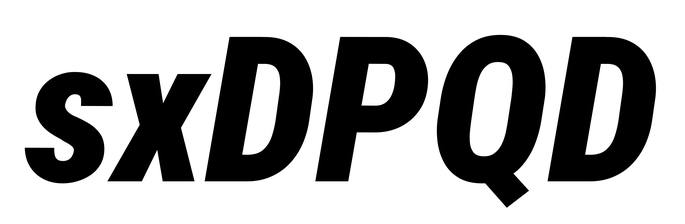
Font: Roboto-Italic_Condensed_Black_Italic